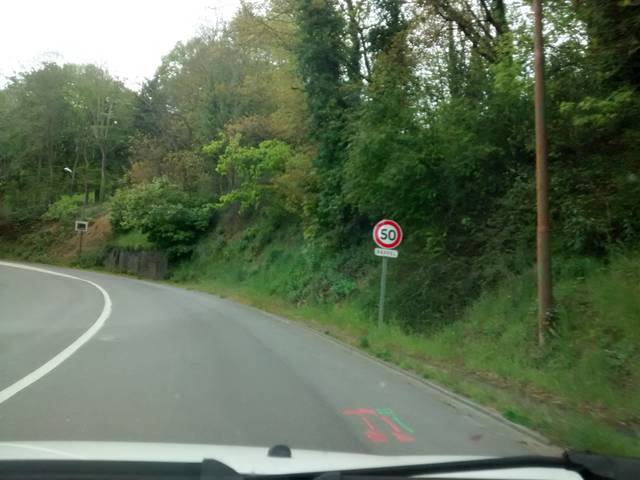
Region: France
Coordinates: 48.518, -2.751